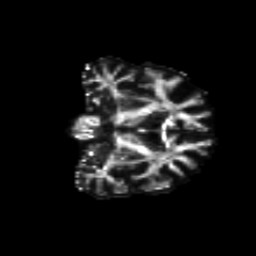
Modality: FA
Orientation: coronal
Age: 65
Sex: male
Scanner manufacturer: siemens
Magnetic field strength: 3 T
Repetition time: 8.6 s
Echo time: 0.095 s